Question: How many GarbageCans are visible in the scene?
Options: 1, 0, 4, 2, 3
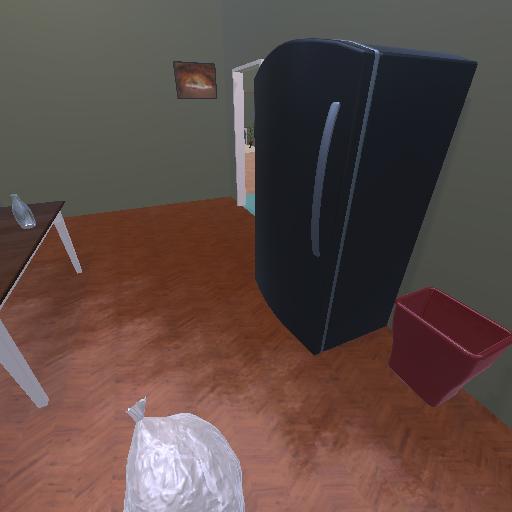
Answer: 1